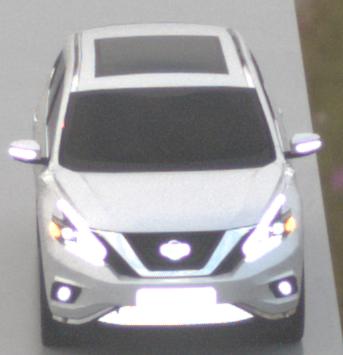
Make: Nissan
Model: Murano
Detailed model: Gen. 3 Z52
Model produced from: 2015
Doors: 5
Color: white
Road condition: wet road
Daytime: morning or afternoon
Contrast: low contrast